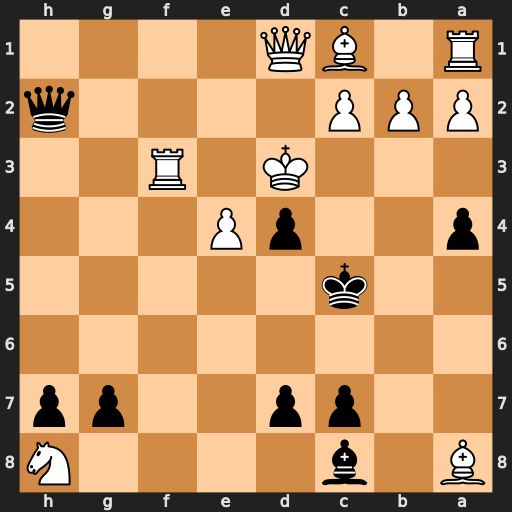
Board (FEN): B1b4N/2pp2pp/8/2k5/p2pP3/3K1R2/PPP4q/R1BQ4
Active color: b
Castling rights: -
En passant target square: -
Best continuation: Ba6+ c4 Bxc4#